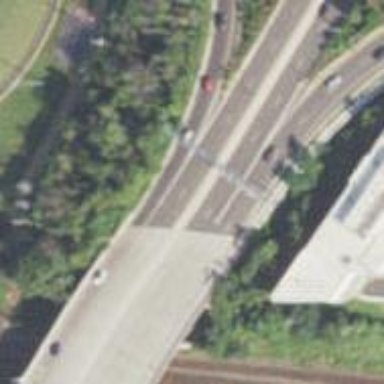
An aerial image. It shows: Primary highway bridge on expressway.